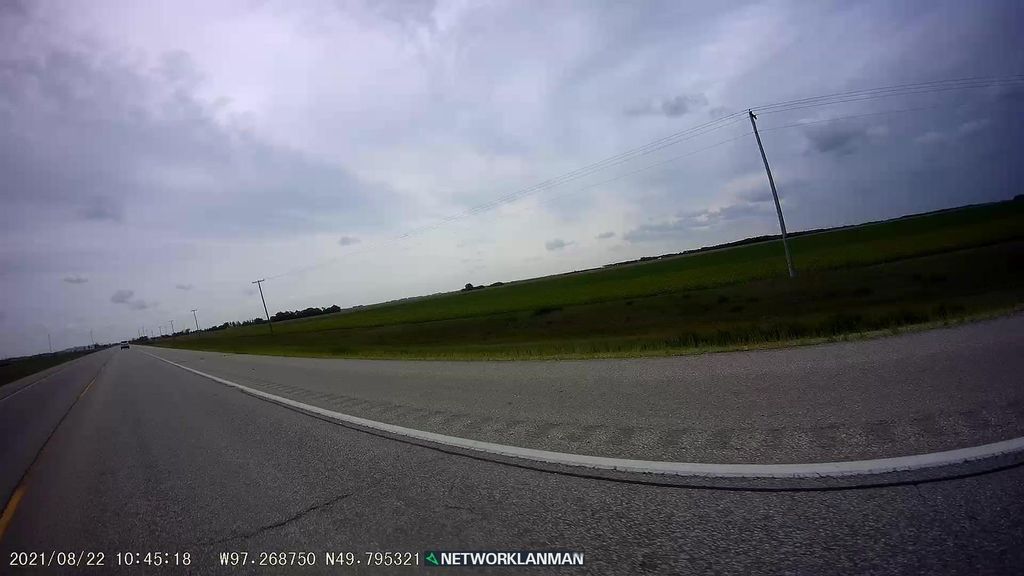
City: winnipeg